Question:
Hi please see the deadlock graph portion in above image.I have two transactions that update the same table and one of them is long transaction that update that table (same row) 5 times but the other transaction updates that table only once and is a small transaction of two DB hits .Its logically true from the deadlock graph that both the transaction have X lock on different rows and attempting to get U lock . I cant understand why the shorter transaction acquire X lock though it hasn't fired update query yet (as it is the update query that causes deadlock this means it isn't fired yet ). Any help will be highly appericiable.
1) I am using isolation level read committed
2) I cant understand how the second/first transaction can get X lock while the other transaction already got it on some row.I read that on Update query first U lock is applied and then is upgraded to X lock for that particular updated row.Now when one transaction has X lock then how another transaction can have U lock as during table scan (to determine the row to be updated) it can not read the row that has X lock by other transaction.3) Both the transaction updates one different row of same table.Any possible Solution at DB level without changing Isolation Level.
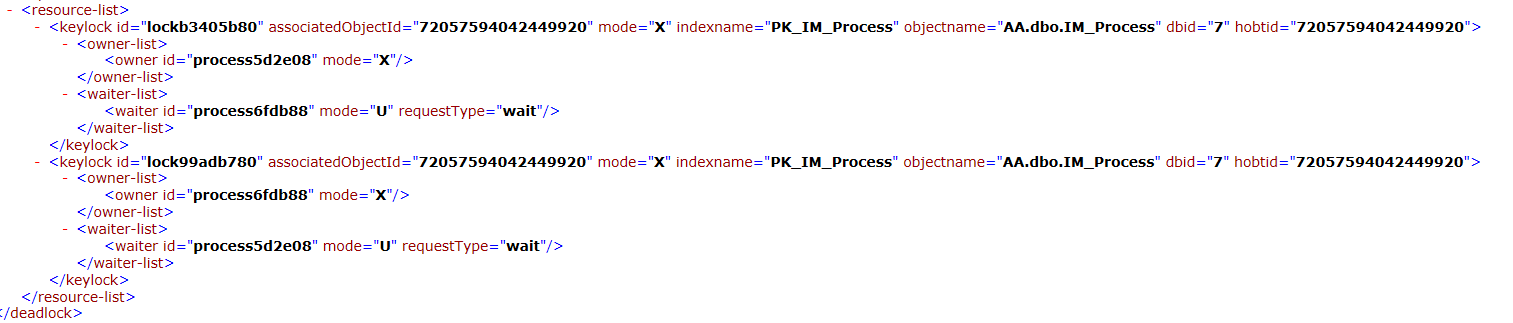
Answer: > I cant understand how the second/first transaction can get X lock
while the other transaction already got it on some row.
That is magic behind databases and their performance. The locks can be issued on different levels and if the second transaction didn't use table scan it could issue X lock without conflicting with the first transaction. It is possible that records for update where searched using index and table scan didn't happen so there can be multiple concurrent X locks in your table.
> I read that on Update query first U lock is applied and then is
upgraded to X lock for that particular updated row.
No. Update should use X lock on the record directly. U lock must be forced by your read query which reads data to be udpated (that is what @Marc mentioned in his comment). As you already know EF doesn't support this because it cannot use hints.